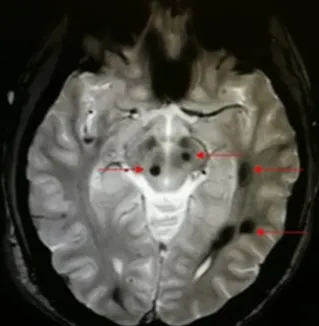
(C,D) Axial gradient echo images, multiple lesions shown by red arrows.
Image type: radiology (mri)